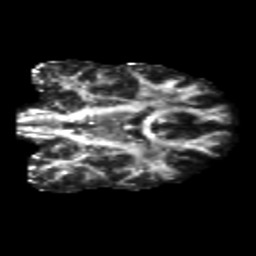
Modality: FA
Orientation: coronal
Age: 38
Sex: male
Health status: healthy
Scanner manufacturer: siemens
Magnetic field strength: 3 T
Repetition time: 10.8 s
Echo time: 0.082 s